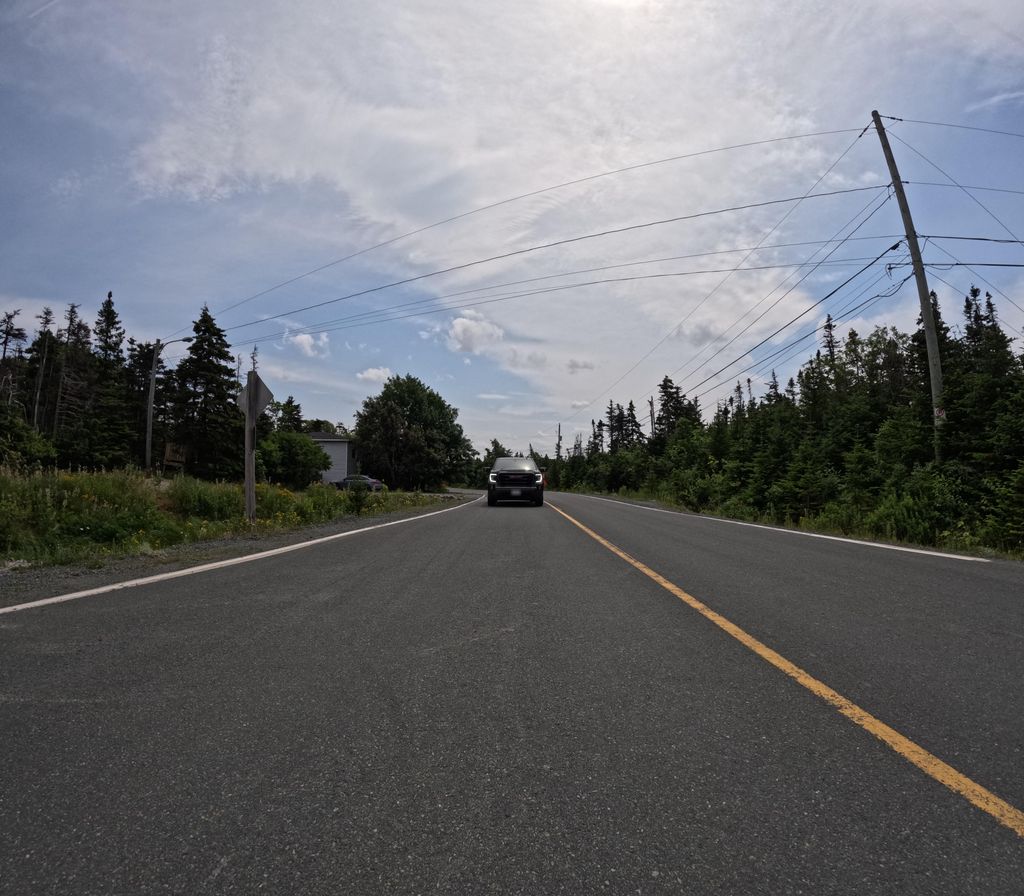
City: st_johns